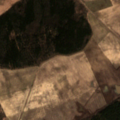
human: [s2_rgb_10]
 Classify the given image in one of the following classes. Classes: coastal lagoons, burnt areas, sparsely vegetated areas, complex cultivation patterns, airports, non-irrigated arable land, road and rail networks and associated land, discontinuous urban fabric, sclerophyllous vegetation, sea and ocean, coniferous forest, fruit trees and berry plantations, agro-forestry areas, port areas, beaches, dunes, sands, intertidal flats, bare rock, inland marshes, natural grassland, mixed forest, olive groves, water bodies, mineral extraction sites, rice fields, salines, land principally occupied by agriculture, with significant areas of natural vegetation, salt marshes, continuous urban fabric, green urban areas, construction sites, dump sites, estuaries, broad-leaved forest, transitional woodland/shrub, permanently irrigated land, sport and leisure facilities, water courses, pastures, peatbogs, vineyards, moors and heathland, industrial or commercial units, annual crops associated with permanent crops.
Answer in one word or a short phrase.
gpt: non-irrigated arable land, broad-leaved forest, mixed forest